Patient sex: M
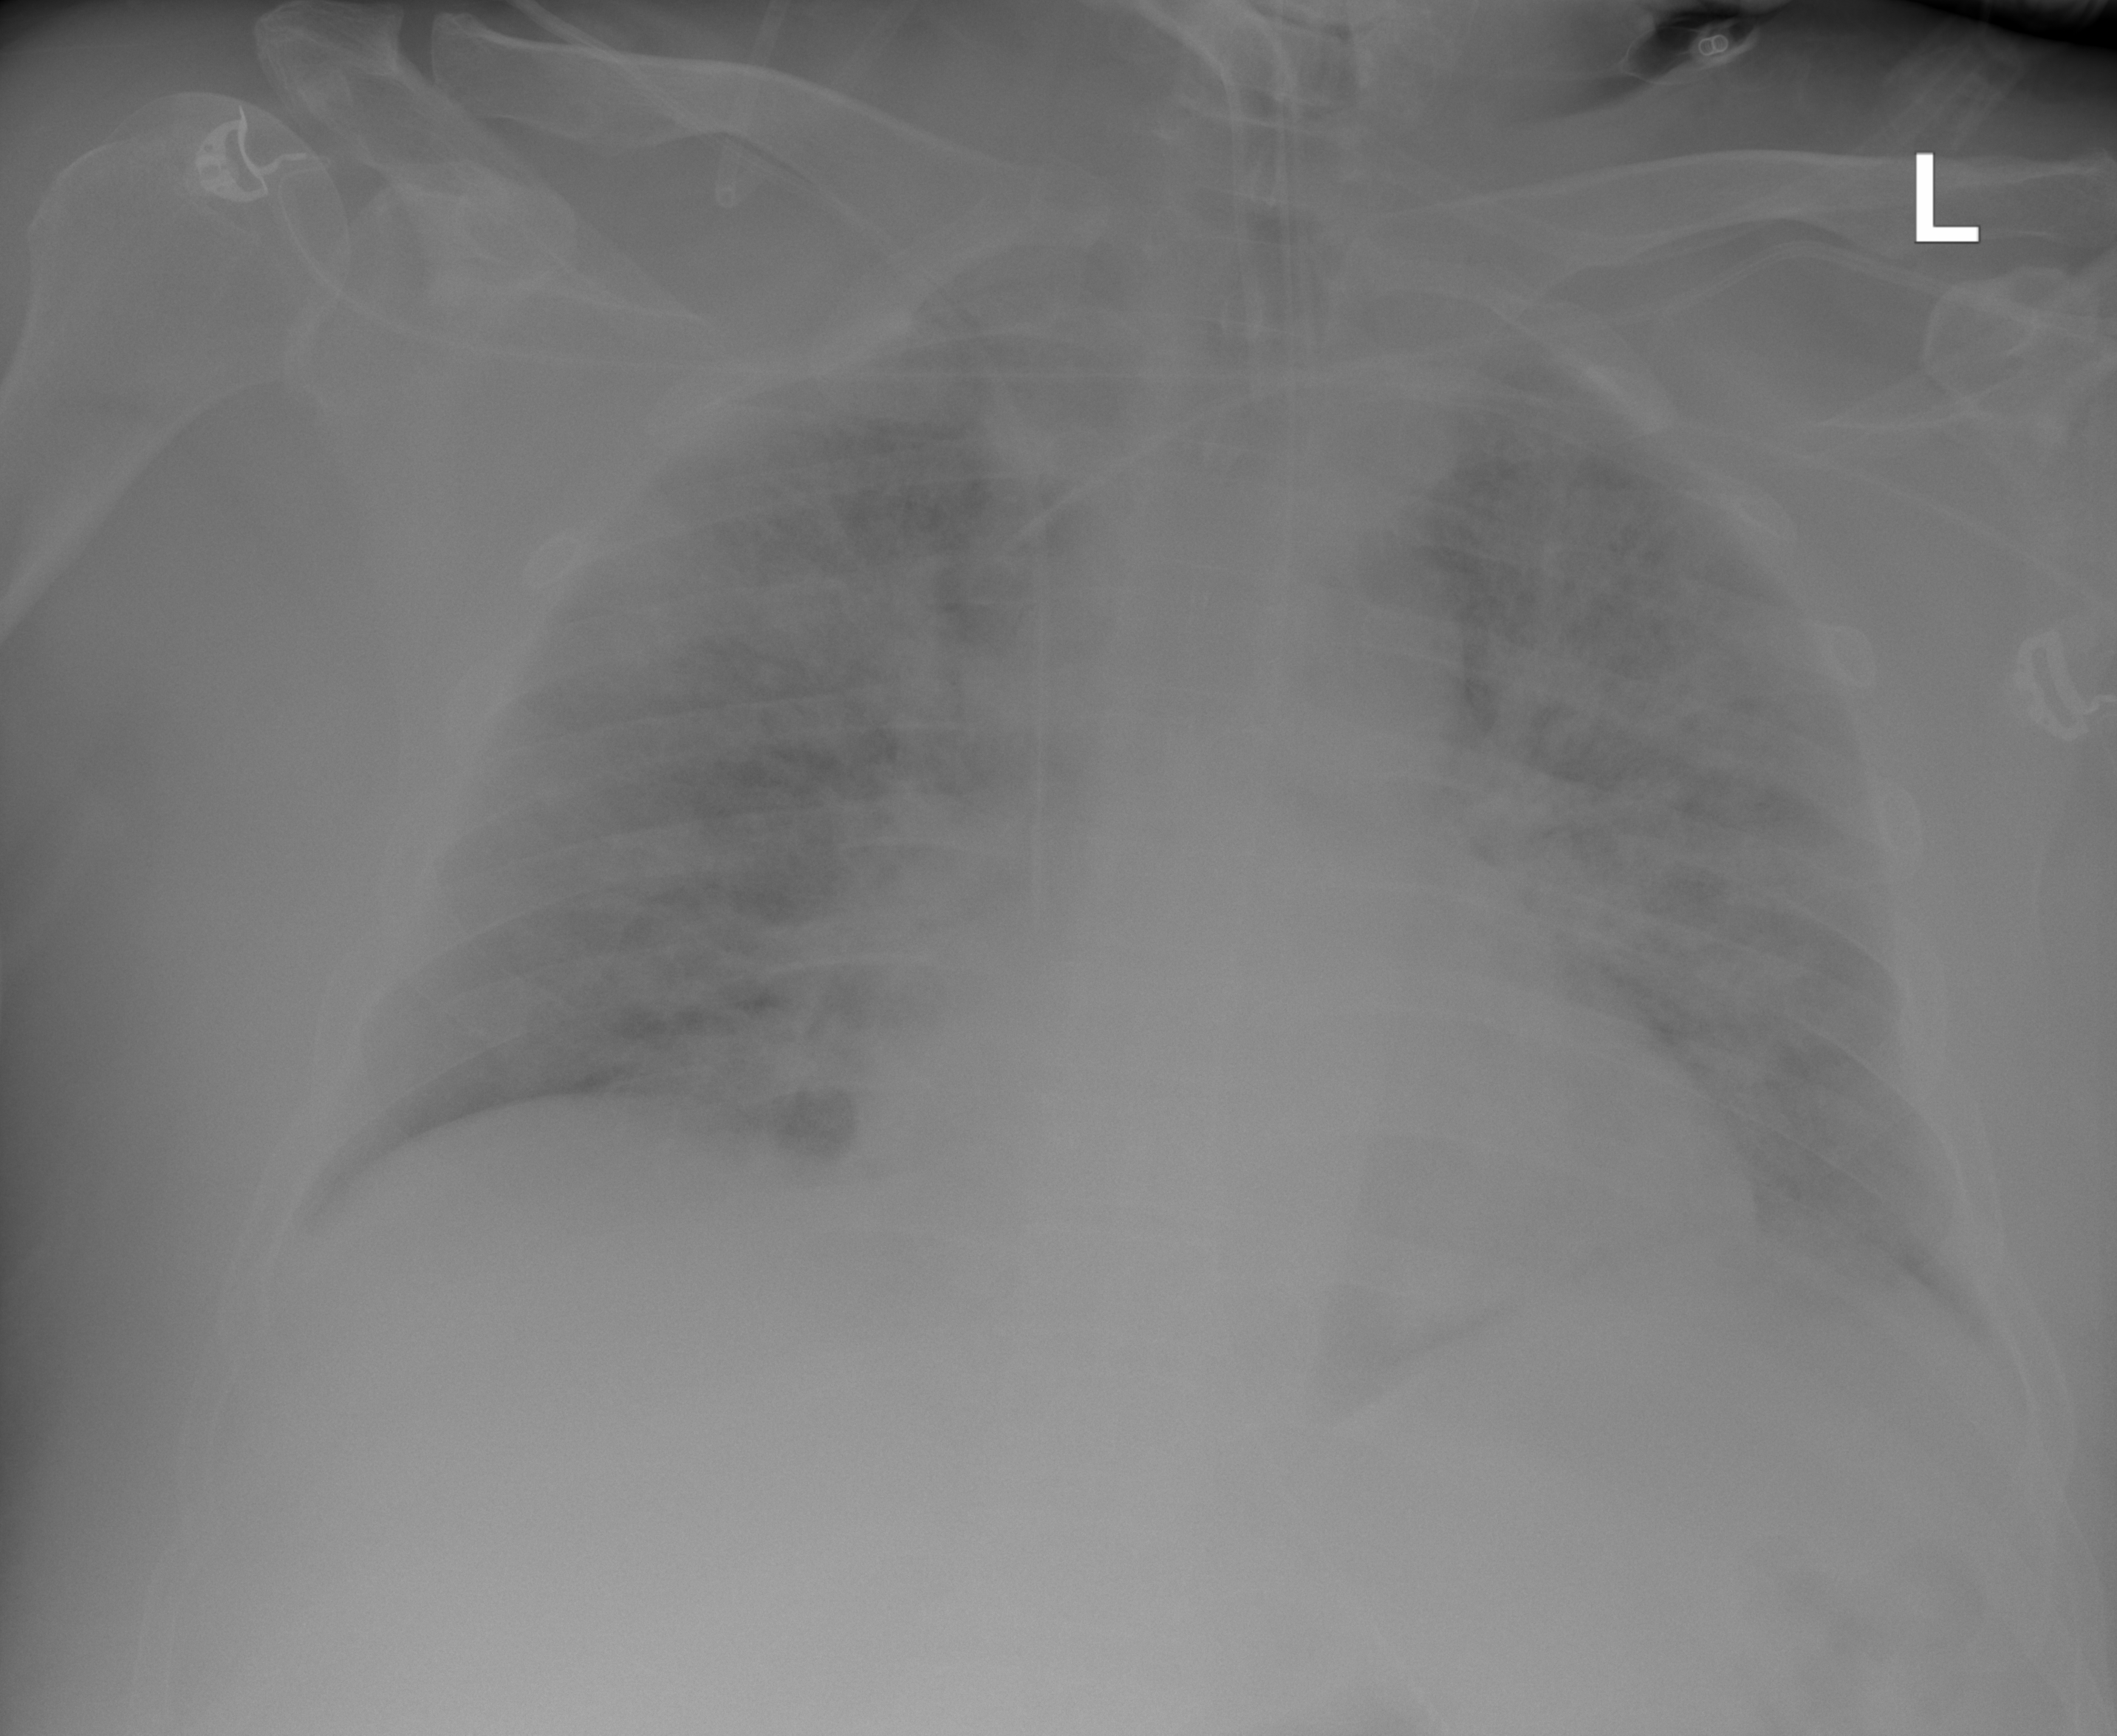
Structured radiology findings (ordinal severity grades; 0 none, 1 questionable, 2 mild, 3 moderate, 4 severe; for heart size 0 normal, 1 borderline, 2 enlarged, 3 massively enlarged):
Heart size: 2
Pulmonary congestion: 3
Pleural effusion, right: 0
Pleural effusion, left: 0
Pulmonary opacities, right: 2
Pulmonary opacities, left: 2
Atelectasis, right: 0
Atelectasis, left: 0